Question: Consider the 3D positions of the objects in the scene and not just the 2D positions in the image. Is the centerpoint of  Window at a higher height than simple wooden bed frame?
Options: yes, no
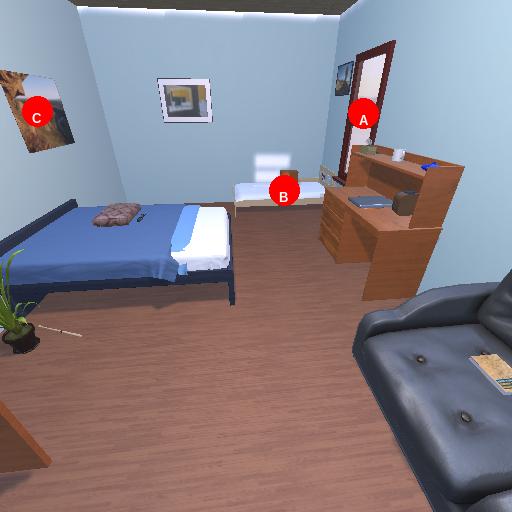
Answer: yes